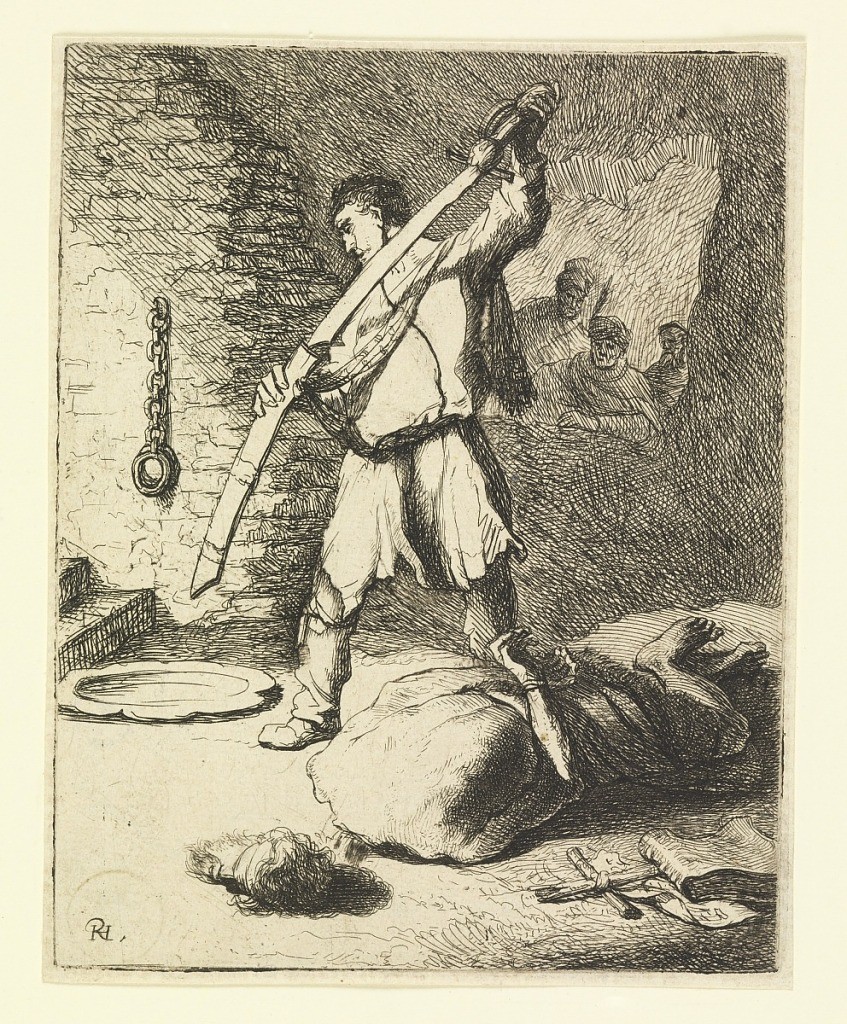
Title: The Beheading of John the Baptist
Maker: Rembrandt Harmensz van Rijn, Dutch, 1606–1669
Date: ca. 1631
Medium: Etching on laid paper
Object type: Print
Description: Interior of dungeon. The decapitated and fettered body of St. John lies in foreground. The executioner stands behind him, sheathing his sword.